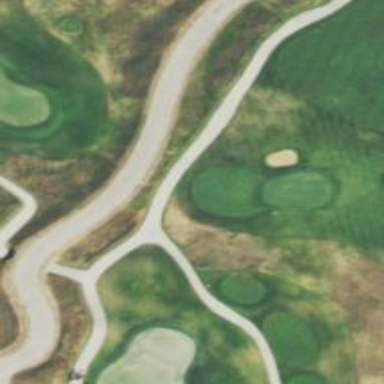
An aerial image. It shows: Path for both road and golf.